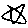
Label: star